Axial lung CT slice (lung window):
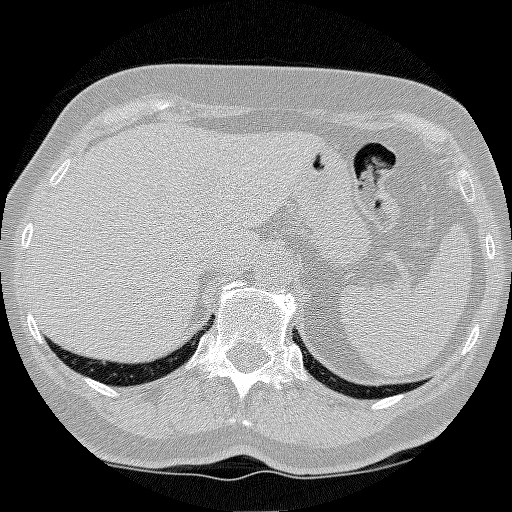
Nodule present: no